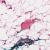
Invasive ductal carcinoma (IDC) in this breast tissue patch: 0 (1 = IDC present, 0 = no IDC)